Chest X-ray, PA view. Patient: 40 years old, sex M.
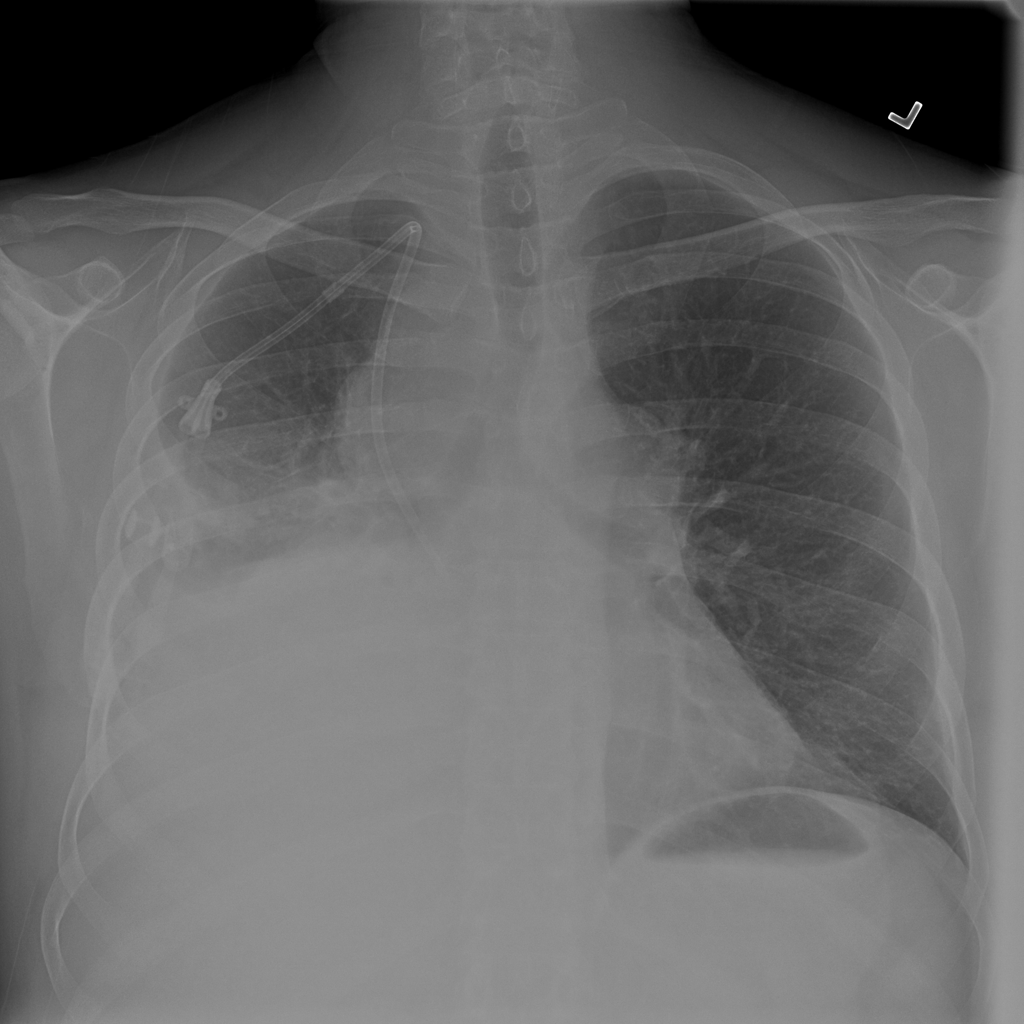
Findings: Effusion, Mass, Pleural_Thickening